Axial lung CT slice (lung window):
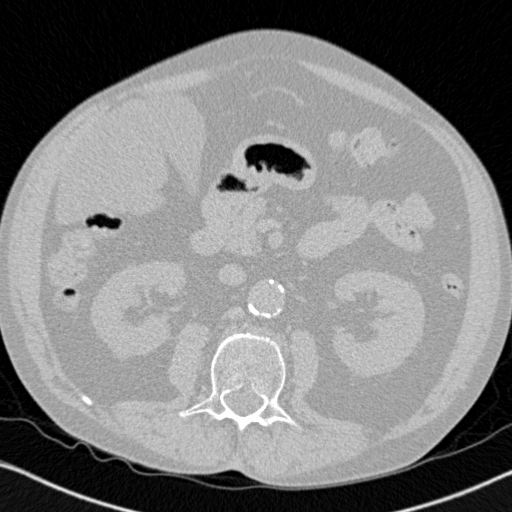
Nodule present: no